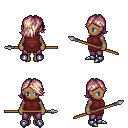
a pixel art fantasy rpg character, female body template, human, dark skin, maroon tunic, magenta pants, white blonde swoop hairstyle, metal boots, spear, four views (front, back, left, right), 2x2 character sprite sheet, small pixel art, hard edges, no anti-aliasing